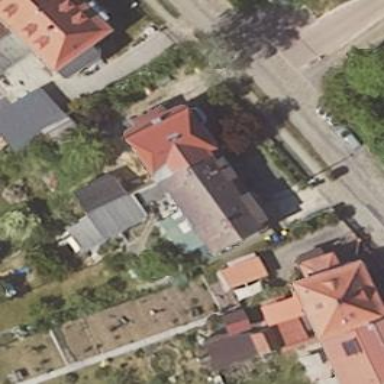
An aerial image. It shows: Semi-detached house.